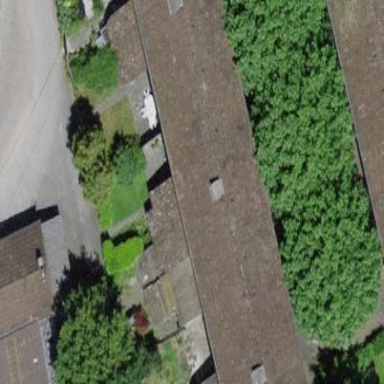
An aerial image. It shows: Terrace building with gabled roof covered in roof tiles.